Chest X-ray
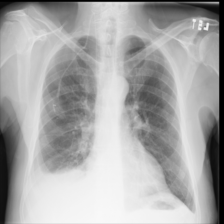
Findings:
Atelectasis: negative
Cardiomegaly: negative
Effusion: positive
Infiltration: negative
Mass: negative
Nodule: positive
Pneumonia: negative
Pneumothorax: negative
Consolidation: negative
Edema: negative
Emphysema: negative
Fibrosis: negative
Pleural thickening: negative
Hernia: negative